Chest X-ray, PA view. Patient: 48 years old, sex M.
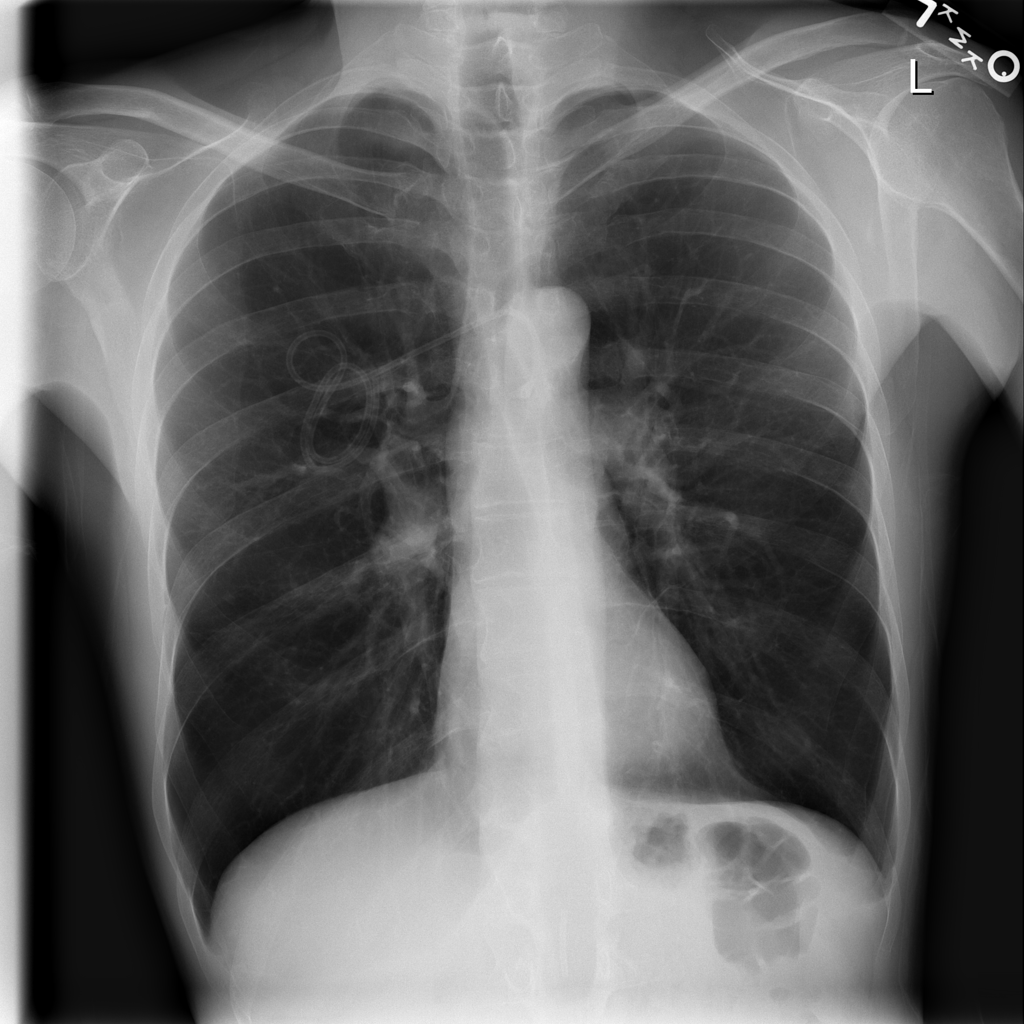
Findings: No Finding